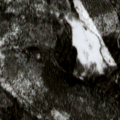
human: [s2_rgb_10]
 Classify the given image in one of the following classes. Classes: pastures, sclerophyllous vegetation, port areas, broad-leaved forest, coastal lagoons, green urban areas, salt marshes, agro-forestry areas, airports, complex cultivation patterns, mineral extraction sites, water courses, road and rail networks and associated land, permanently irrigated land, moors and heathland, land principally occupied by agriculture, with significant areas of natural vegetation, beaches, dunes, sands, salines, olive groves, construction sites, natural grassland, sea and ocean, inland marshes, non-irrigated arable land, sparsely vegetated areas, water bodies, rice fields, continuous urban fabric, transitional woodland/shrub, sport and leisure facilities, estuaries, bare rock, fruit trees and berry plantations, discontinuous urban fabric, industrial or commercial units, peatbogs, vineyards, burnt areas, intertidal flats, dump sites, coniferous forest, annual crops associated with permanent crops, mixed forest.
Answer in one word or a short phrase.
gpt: coniferous forest, mixed forest, transitional woodland/shrub